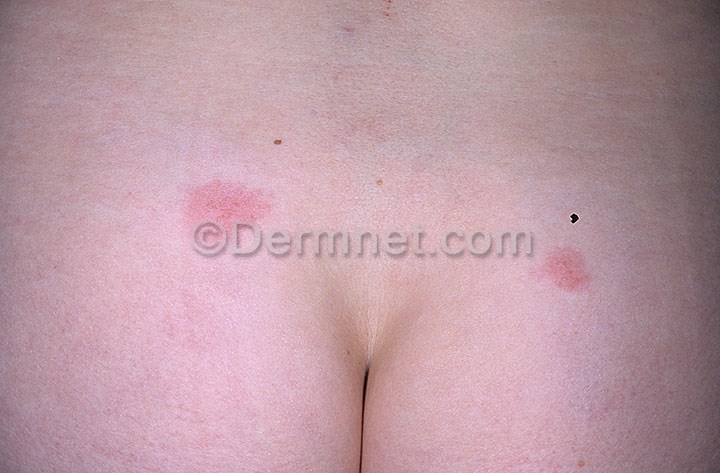
Disease: Warts Molluscum and other Viral Infections